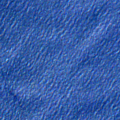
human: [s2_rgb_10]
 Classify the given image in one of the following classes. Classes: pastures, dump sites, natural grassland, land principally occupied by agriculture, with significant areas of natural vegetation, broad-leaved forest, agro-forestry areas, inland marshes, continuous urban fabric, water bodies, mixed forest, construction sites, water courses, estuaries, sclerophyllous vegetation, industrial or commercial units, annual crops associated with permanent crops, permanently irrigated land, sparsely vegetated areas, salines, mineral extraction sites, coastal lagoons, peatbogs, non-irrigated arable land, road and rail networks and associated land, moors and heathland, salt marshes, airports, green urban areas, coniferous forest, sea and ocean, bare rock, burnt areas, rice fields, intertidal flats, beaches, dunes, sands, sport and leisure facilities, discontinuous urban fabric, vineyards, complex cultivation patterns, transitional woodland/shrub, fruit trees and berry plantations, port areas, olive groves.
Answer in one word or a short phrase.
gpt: sea and ocean